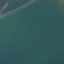
Label: SeaLake